Question: I've found similar questions on the net, but not a viable solution to them.
My question, as the title suggests, is how could I leverage jQuery or Javascript to create a when, for example, a button is clicked.
So the following, but instead of showing the text, I'd like the text field act as a password field.
'''
var pass1 = 'hello123';
password=prompt('Please enter password to view page')
if (password==pass1)
alert('password correct! Press ok to continue.')
'''
I want something similar to the following image.!

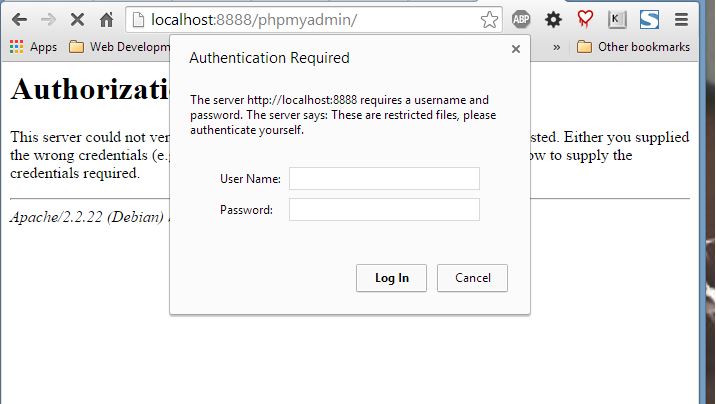
Answer: One thing you could do (like @David mentioned) is use a model window or a child window to spawn off a form to fill out.
'''
<!DOCTYPE Html />
<html>
<head>
<title></title>
</head>
<body>
<input type="button" id="prompt" value="Click for authentication prompt"/>
<script type="text/javascript" src="theJS.js"></script>
</body>
</html>
'''
'''
var theButton = document.getElementById("prompt");
theButton.onclick = function () {
var thePrompt = window.open("", "", "widht=500");
var theHTML = "";
theHTML += "<p>The server http://localhost:8888 requires a username and password. The server says: These are restricted files, please authenticate yourself.</p>";
theHTML += "<br/>";
theHTML += "Username: <input type='text' id='theUser' placeholder='Enter Username...'/>";
theHTML += "<br />";
theHTML += "Password: <input type='text' id='thePass' placeholder='Enter Password...'/>";
theHTML += "<br />";
theHTML += "<input type='button' value='OK' id='authOK'/>";
thePrompt.document.body.innerHTML = theHTML;
var theUser = thePrompt.document.getElementById("theUser").value;
var thePass = thePrompt.document.getElementById("thePass").value;
thePrompt.document.getElementById("authOK").onclick = function () {
doAuthentication(theUser, thePass);
}
}
function doAuthentication(user, pass) {
//do authentication
}
'''
Obviously, if you're going after the same look and feel of the window you're working with, you'll want to apply some CSS and JavaScript to make it more 'pretty' so that it mirrors what you're going for.